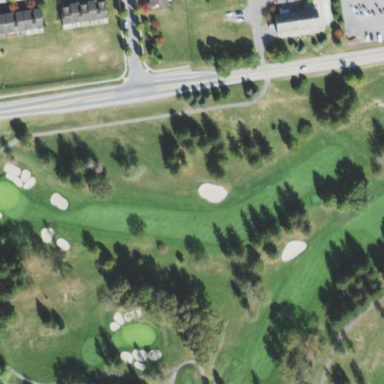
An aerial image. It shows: Grassy area designated as golf fairway.